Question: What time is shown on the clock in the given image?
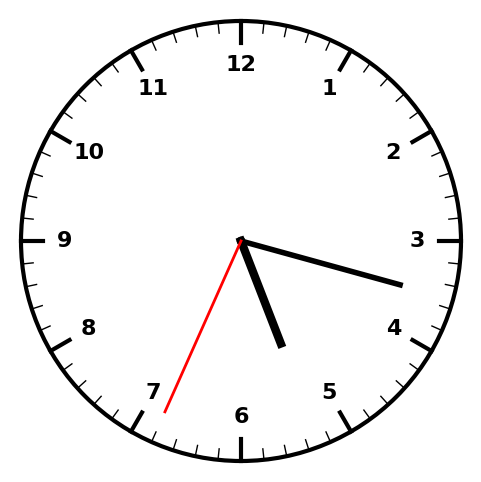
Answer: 05:17:34